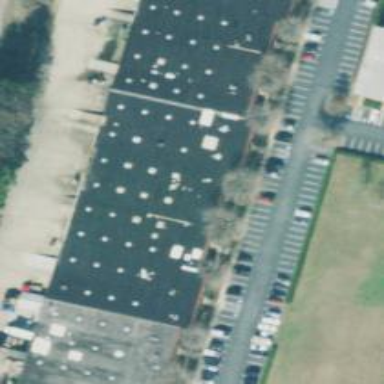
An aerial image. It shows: Warehouse.